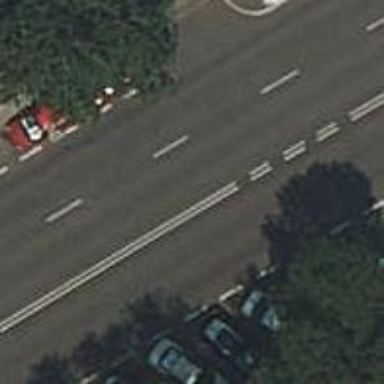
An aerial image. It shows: Paved tertiary road with shared cycle lane.